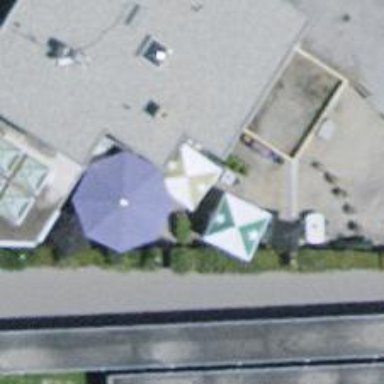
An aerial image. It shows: Restaurant.